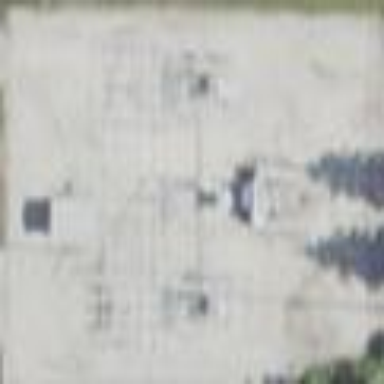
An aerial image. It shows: Distribution level power substation.